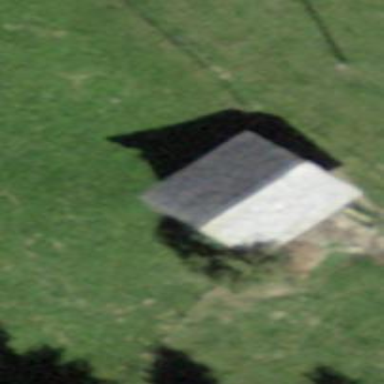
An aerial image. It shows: Barn.